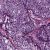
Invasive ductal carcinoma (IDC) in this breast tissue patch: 0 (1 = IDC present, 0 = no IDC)